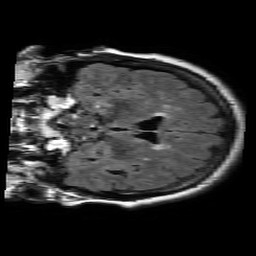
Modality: FLAIR
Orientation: coronal
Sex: female
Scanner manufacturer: philips
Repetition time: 11 s
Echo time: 0.125 s